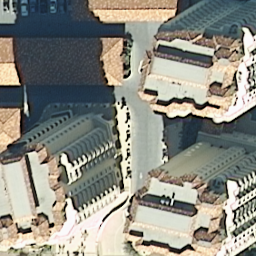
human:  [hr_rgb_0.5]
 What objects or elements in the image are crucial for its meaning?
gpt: buildings